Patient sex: M
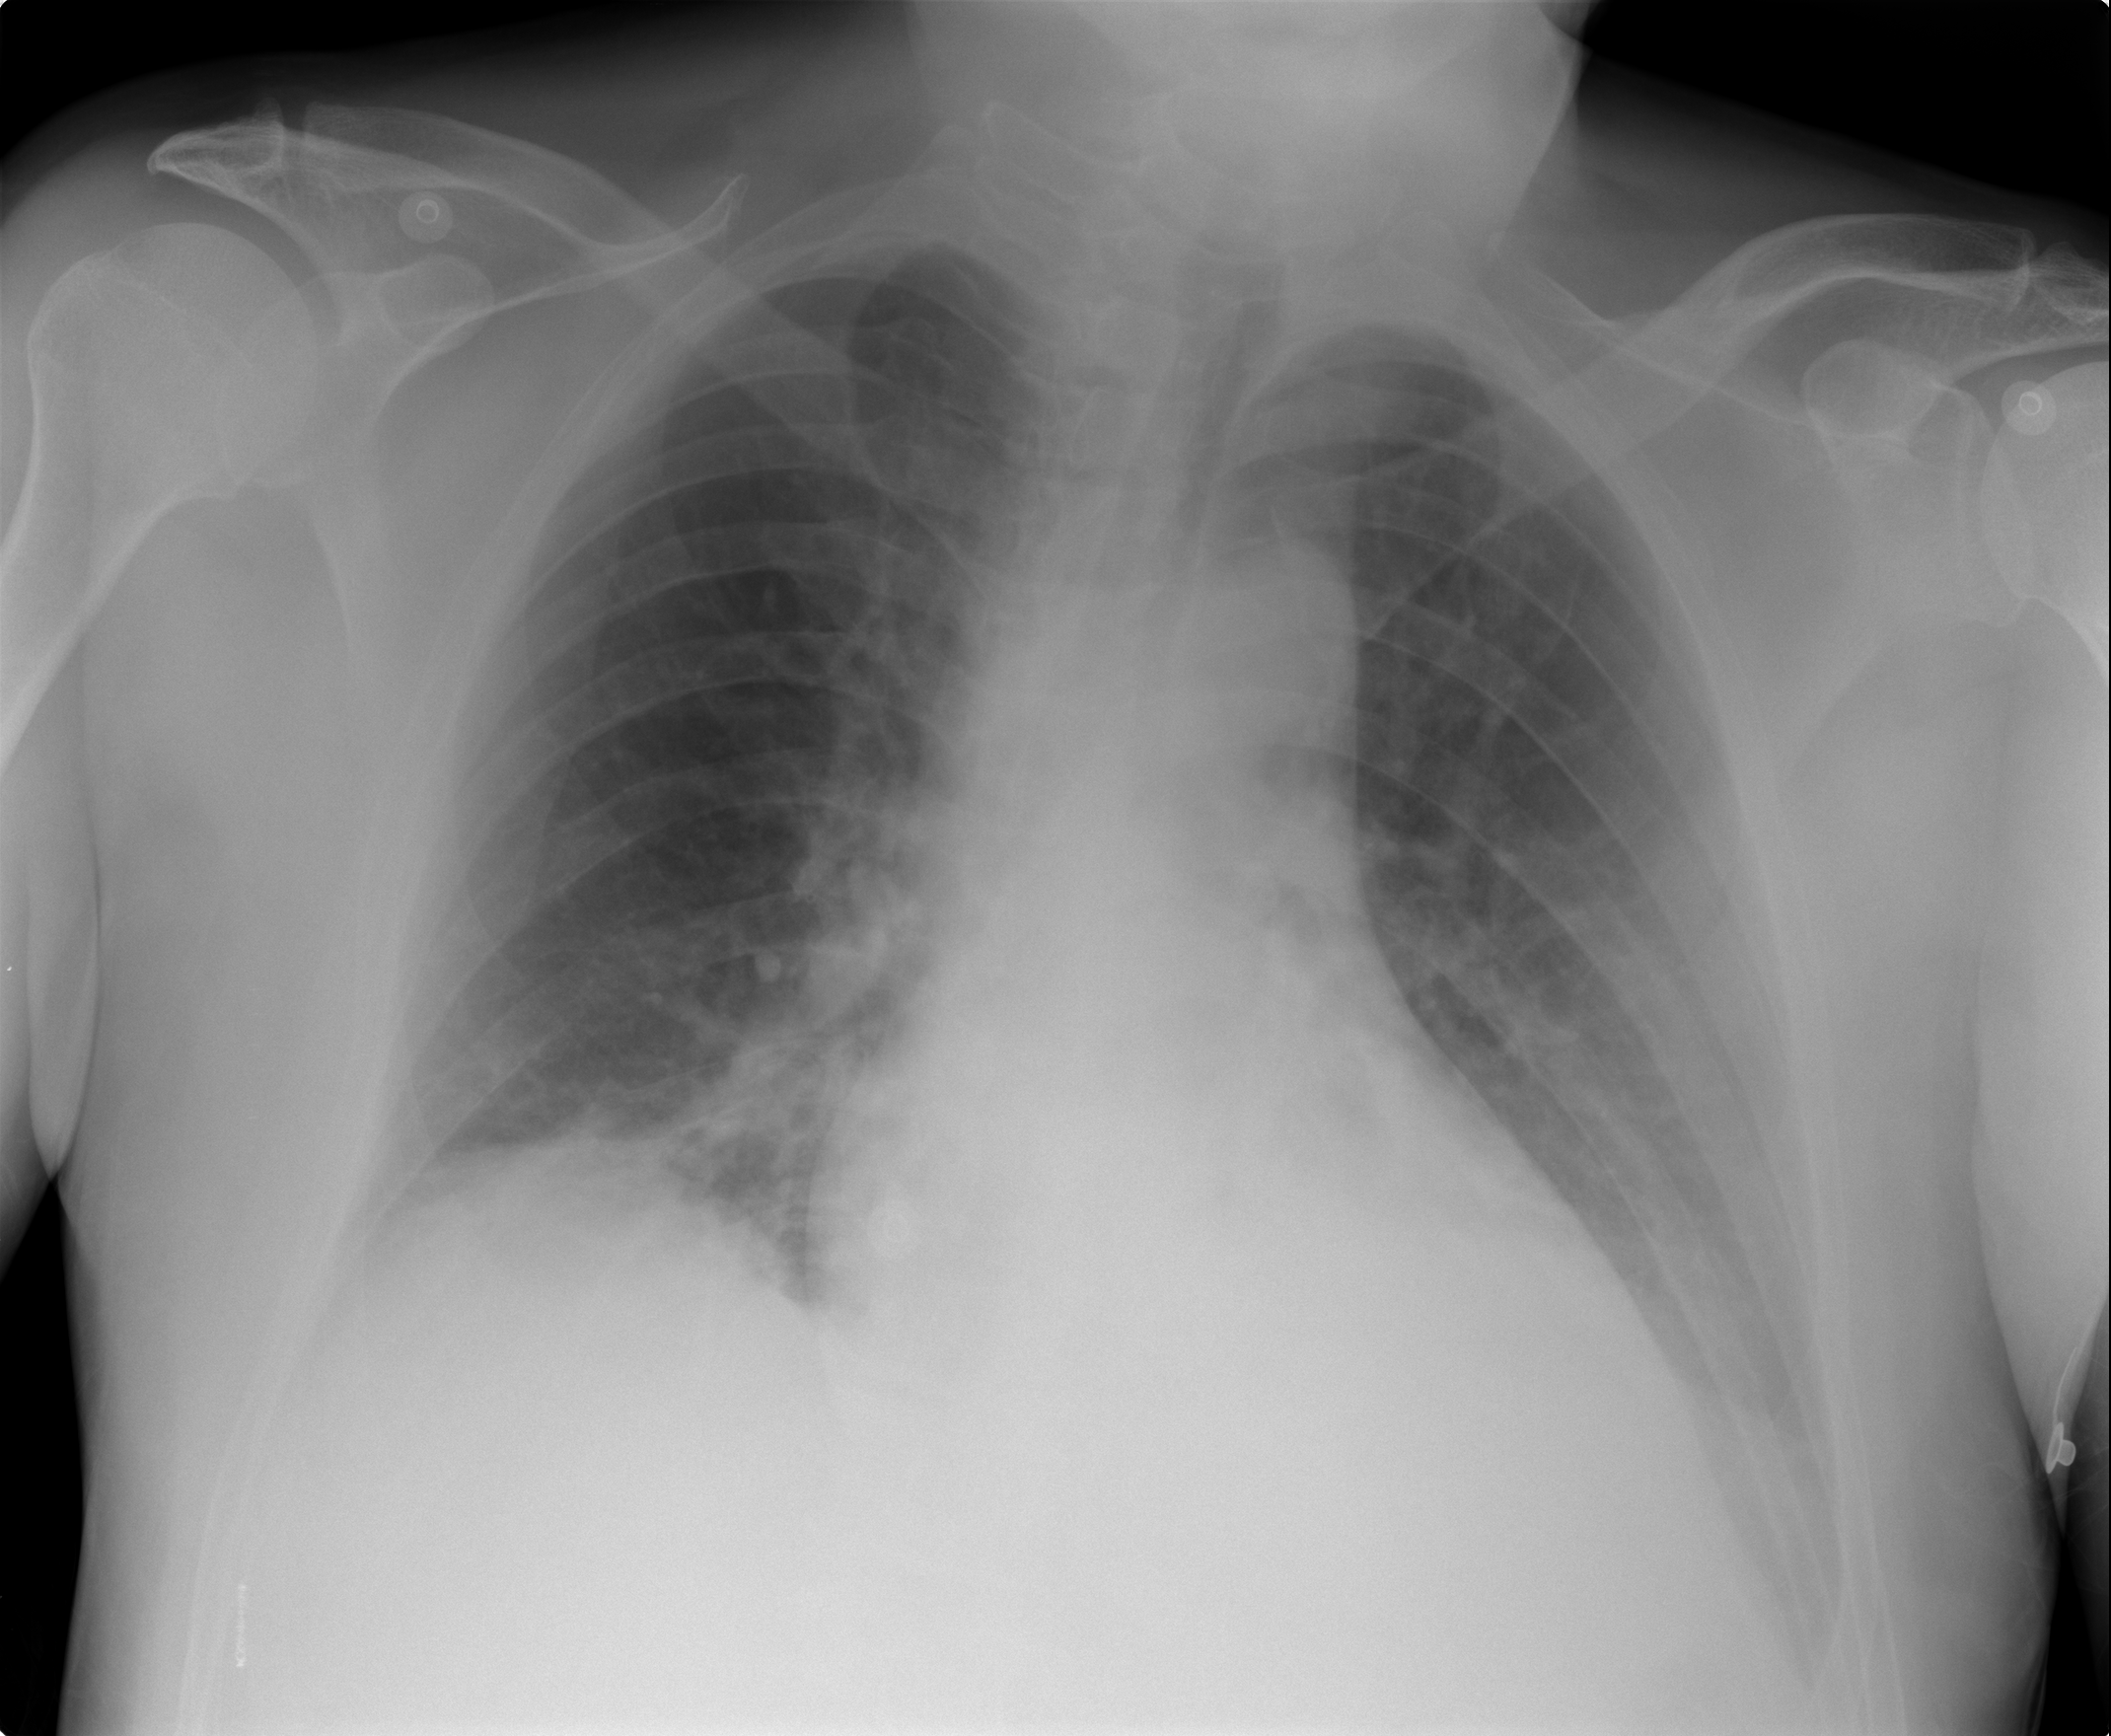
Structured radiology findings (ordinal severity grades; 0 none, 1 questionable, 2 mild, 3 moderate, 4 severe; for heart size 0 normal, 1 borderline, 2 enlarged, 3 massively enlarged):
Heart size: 2
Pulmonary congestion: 0
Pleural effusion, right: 2
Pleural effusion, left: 2
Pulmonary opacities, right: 1
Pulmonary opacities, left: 0
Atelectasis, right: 2
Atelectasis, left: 2